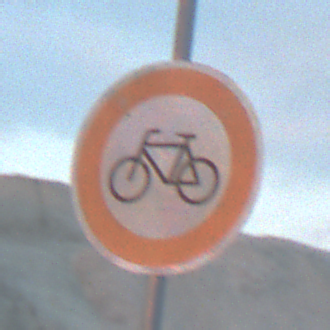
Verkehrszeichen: VerbotRadverkehr
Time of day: SunriseSunset
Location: Outdoor (Beach)
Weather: PartlyCloudy
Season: NotSpecified
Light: Natural